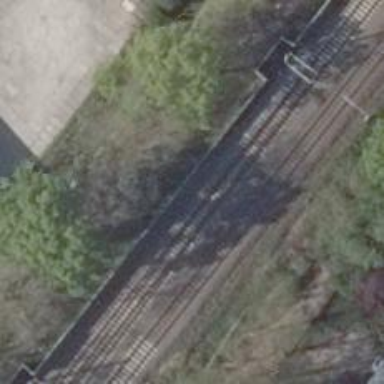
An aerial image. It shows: Railway track with contact lines for electrification.